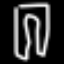
Label: pants